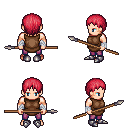
a pixel art fantasy rpg character, male body template, human, light skin, brown tunic, magenta pants, ruby red plain hairstyle, white cloth bandages, metal boots, spear, four views (front, back, left, right), 2x2 character sprite sheet, small pixel art, hard edges, no anti-aliasing